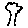
Label: tree